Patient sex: M
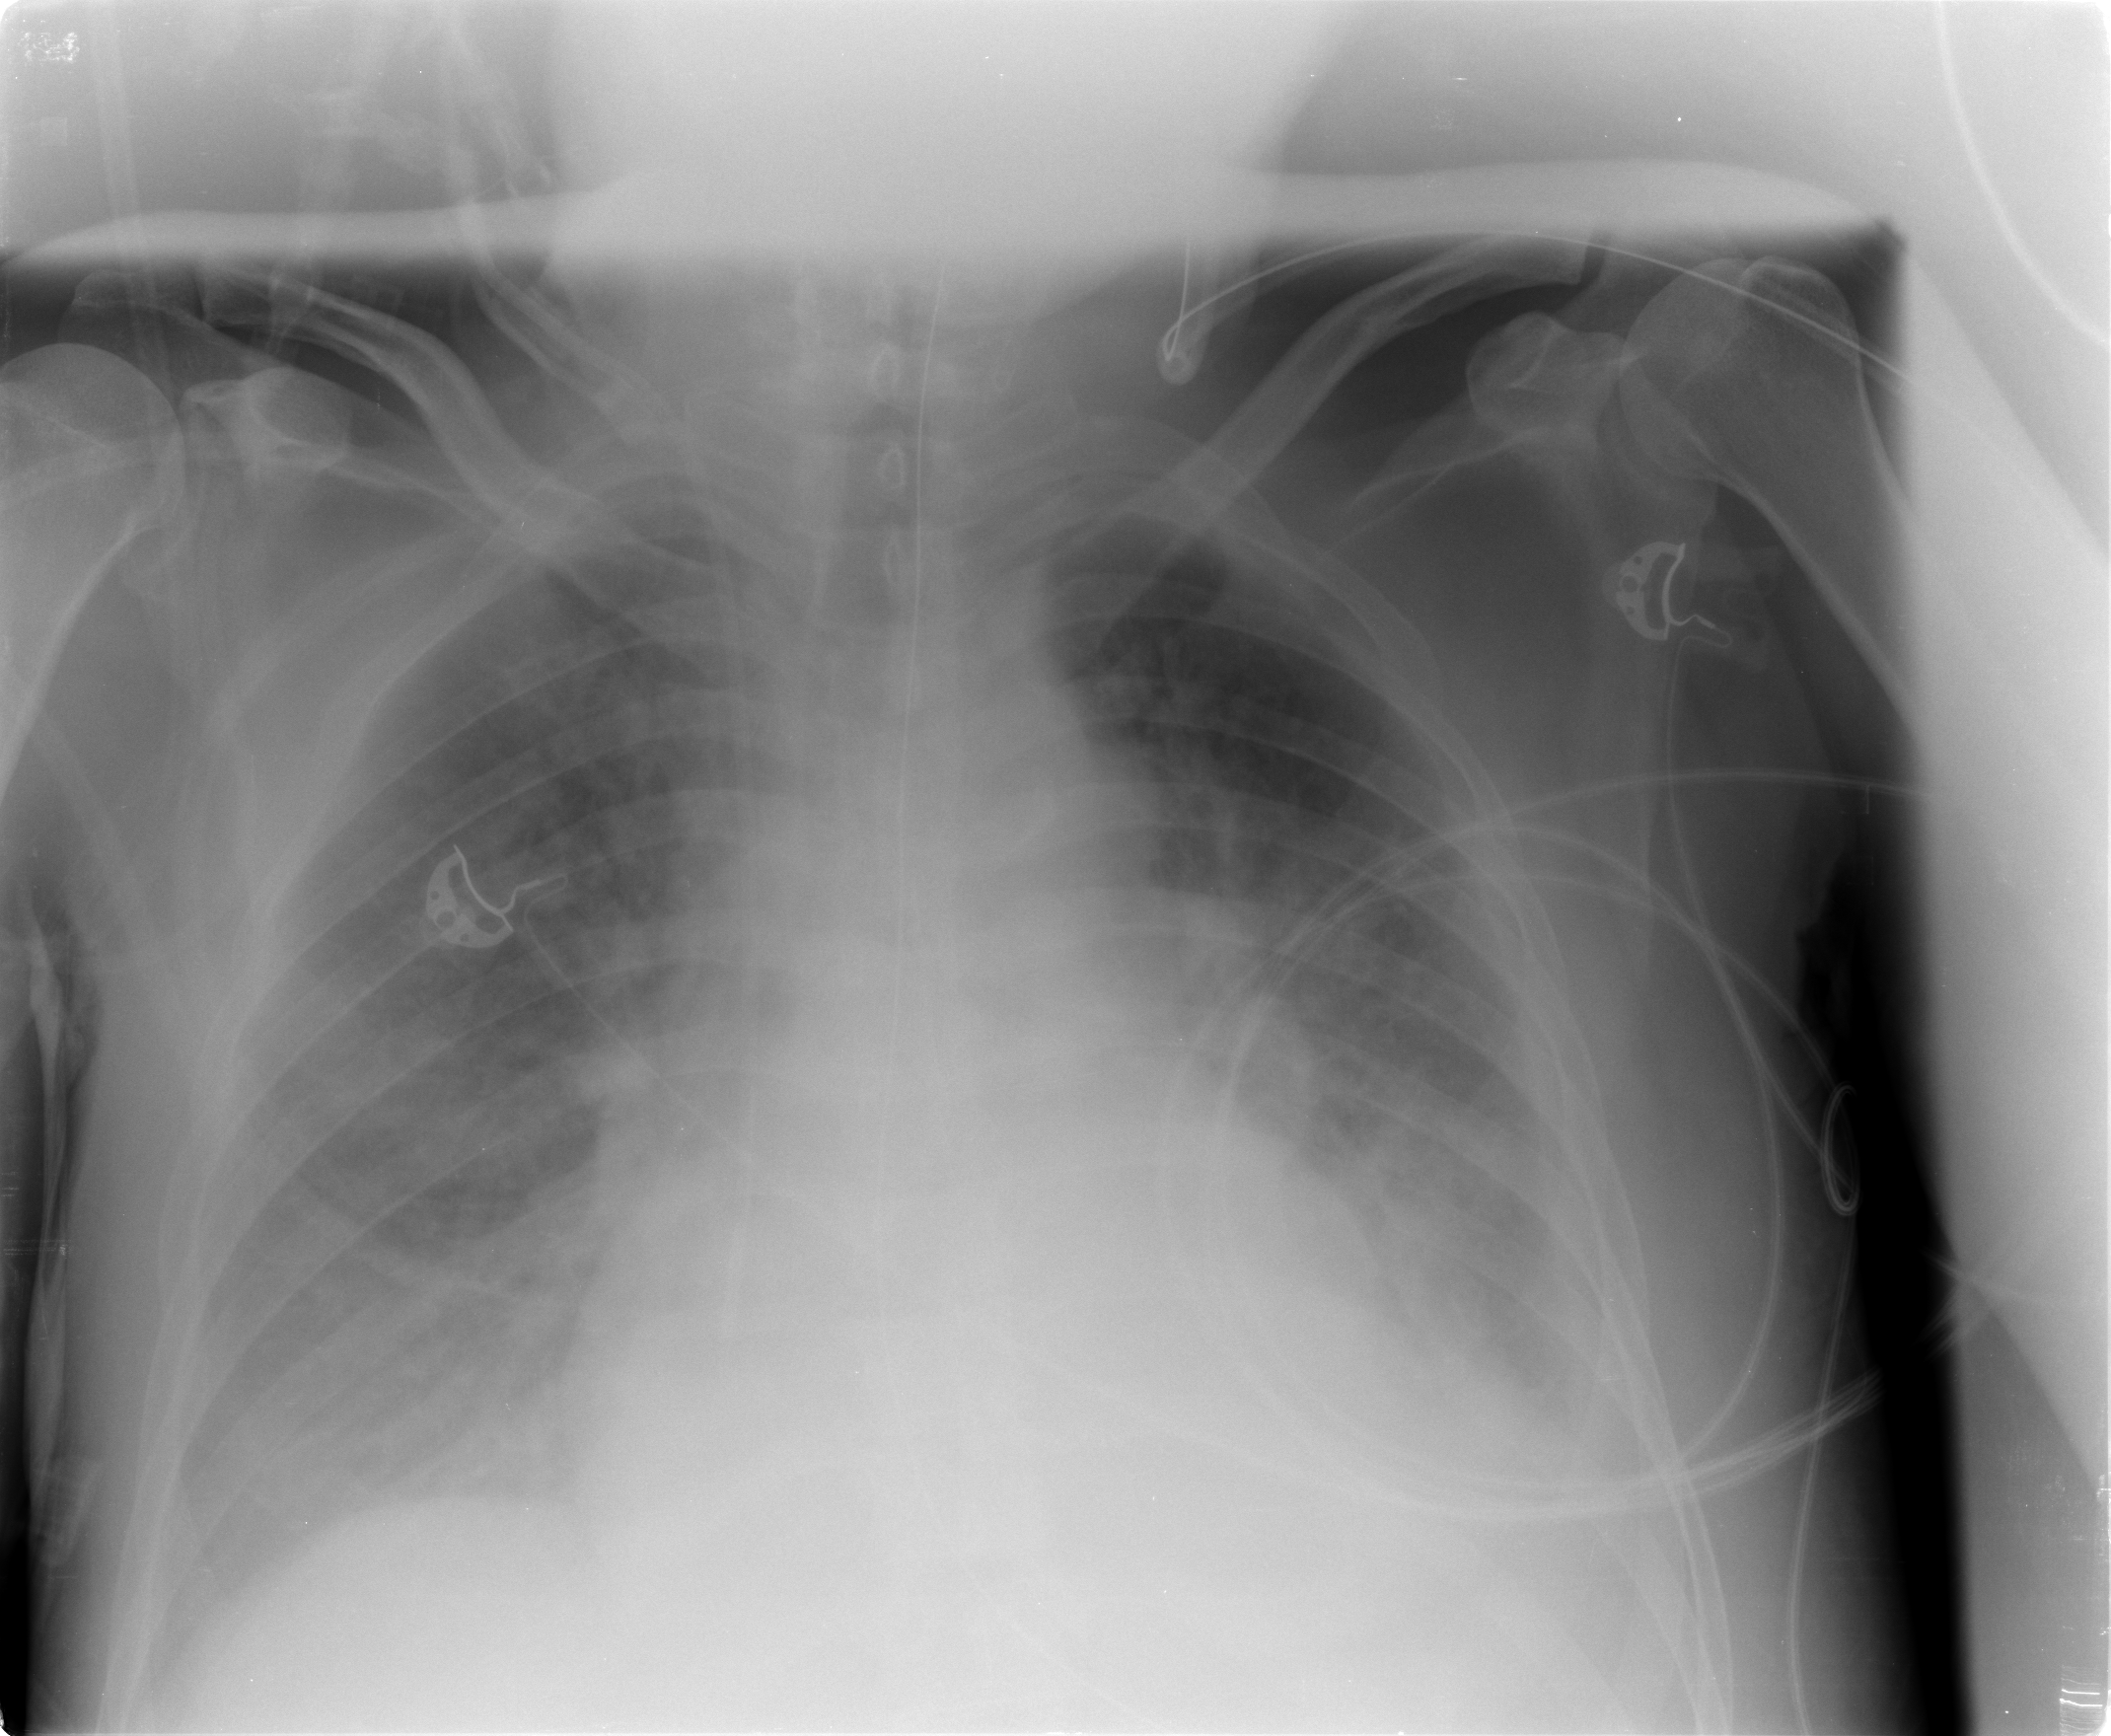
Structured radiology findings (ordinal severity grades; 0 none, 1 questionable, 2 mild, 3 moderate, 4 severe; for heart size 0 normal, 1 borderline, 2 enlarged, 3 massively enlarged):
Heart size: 1
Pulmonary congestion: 2
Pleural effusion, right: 3
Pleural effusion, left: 2
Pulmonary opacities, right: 1
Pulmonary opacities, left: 1
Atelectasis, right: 3
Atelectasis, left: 2